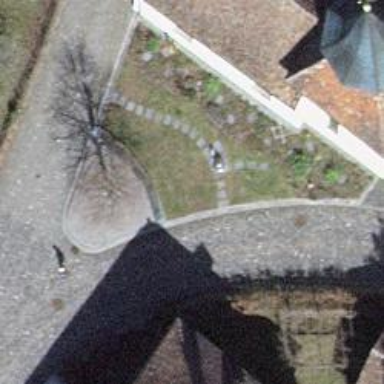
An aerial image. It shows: Bench.